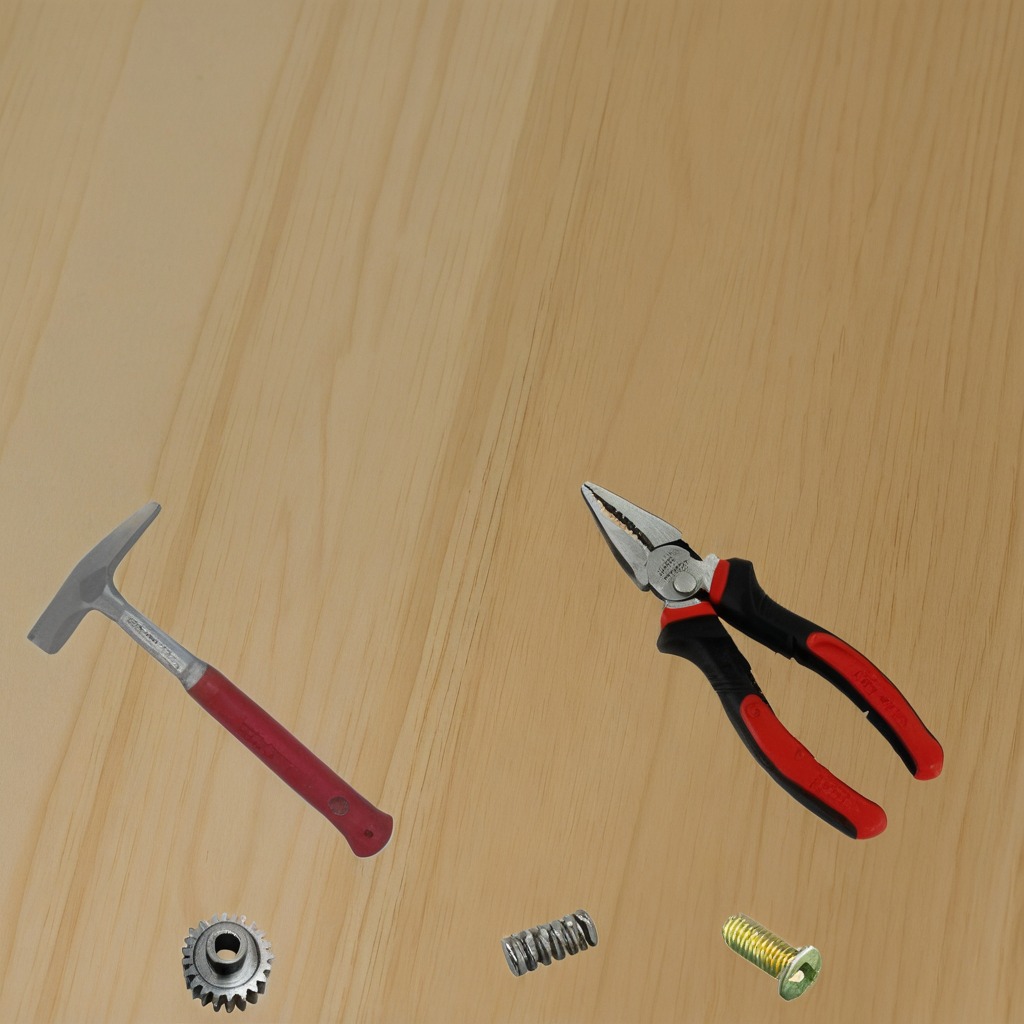
A steel gear with teeth, a hammer, a metal machine screw, a pair of pliers, and a coiled metal spring are lying on the plywood surface.